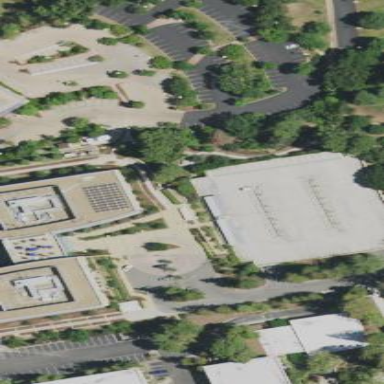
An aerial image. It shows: Multi-story parking building.